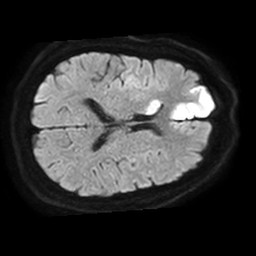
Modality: TRACE
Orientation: axial
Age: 59
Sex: male
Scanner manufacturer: philips
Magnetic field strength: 1.5 T
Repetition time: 3.4 s
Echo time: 0.06922 s